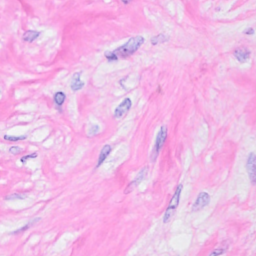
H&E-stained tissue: Breast